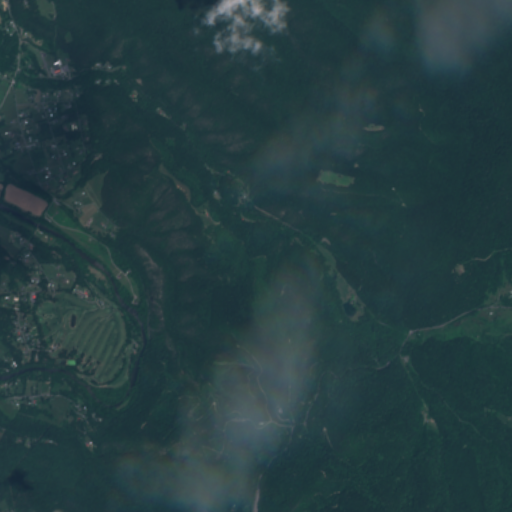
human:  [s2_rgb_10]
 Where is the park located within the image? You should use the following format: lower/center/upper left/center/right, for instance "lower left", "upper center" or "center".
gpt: The park is located in the left of the image.
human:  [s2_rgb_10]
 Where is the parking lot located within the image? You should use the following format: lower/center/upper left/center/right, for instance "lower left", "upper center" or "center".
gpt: The parking lot is located in the center left of the image.
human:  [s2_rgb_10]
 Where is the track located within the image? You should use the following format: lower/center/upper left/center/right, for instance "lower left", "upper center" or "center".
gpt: The track is located in the upper left of the image.
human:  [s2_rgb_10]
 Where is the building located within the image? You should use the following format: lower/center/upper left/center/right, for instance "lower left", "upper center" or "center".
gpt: The building is located in the upper left of the image.
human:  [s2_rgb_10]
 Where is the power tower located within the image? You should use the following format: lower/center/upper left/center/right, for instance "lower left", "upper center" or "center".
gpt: There is no power tower in the image.